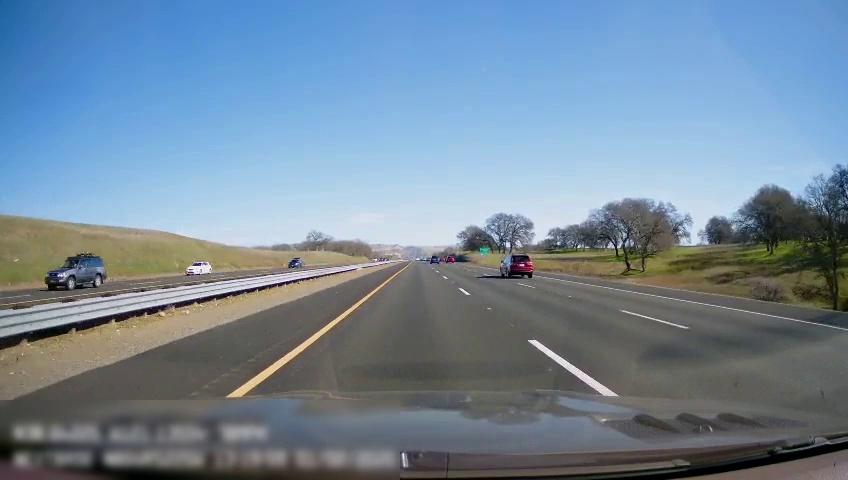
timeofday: Day
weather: Sunny
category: Drivable Space
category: Drivable Space
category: Vehicles | SUV
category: Vehicles | Car
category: Vehicles | SUV
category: Vehicles | Car
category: Lanes | Opposite Lane
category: Lanes | Opposite Lane
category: Lanes | Current Lane
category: Lanes | Current Lane
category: Lanes | Alternate Lane
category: Lanes | Alternate Lane